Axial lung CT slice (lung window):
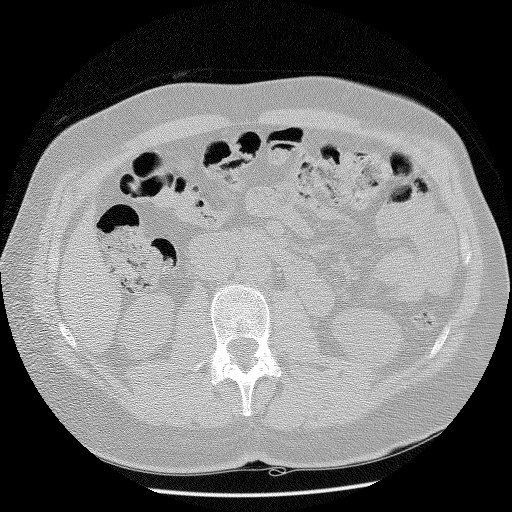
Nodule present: no